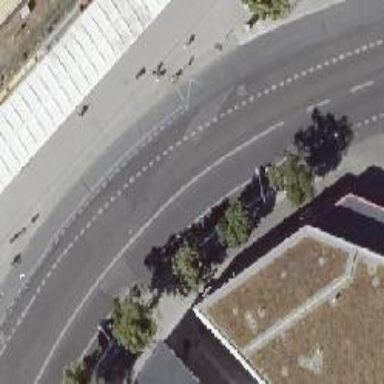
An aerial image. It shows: Tertiary road with exclusive green-colored cycle lane on both sides. The road surface is asphalt.